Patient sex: M
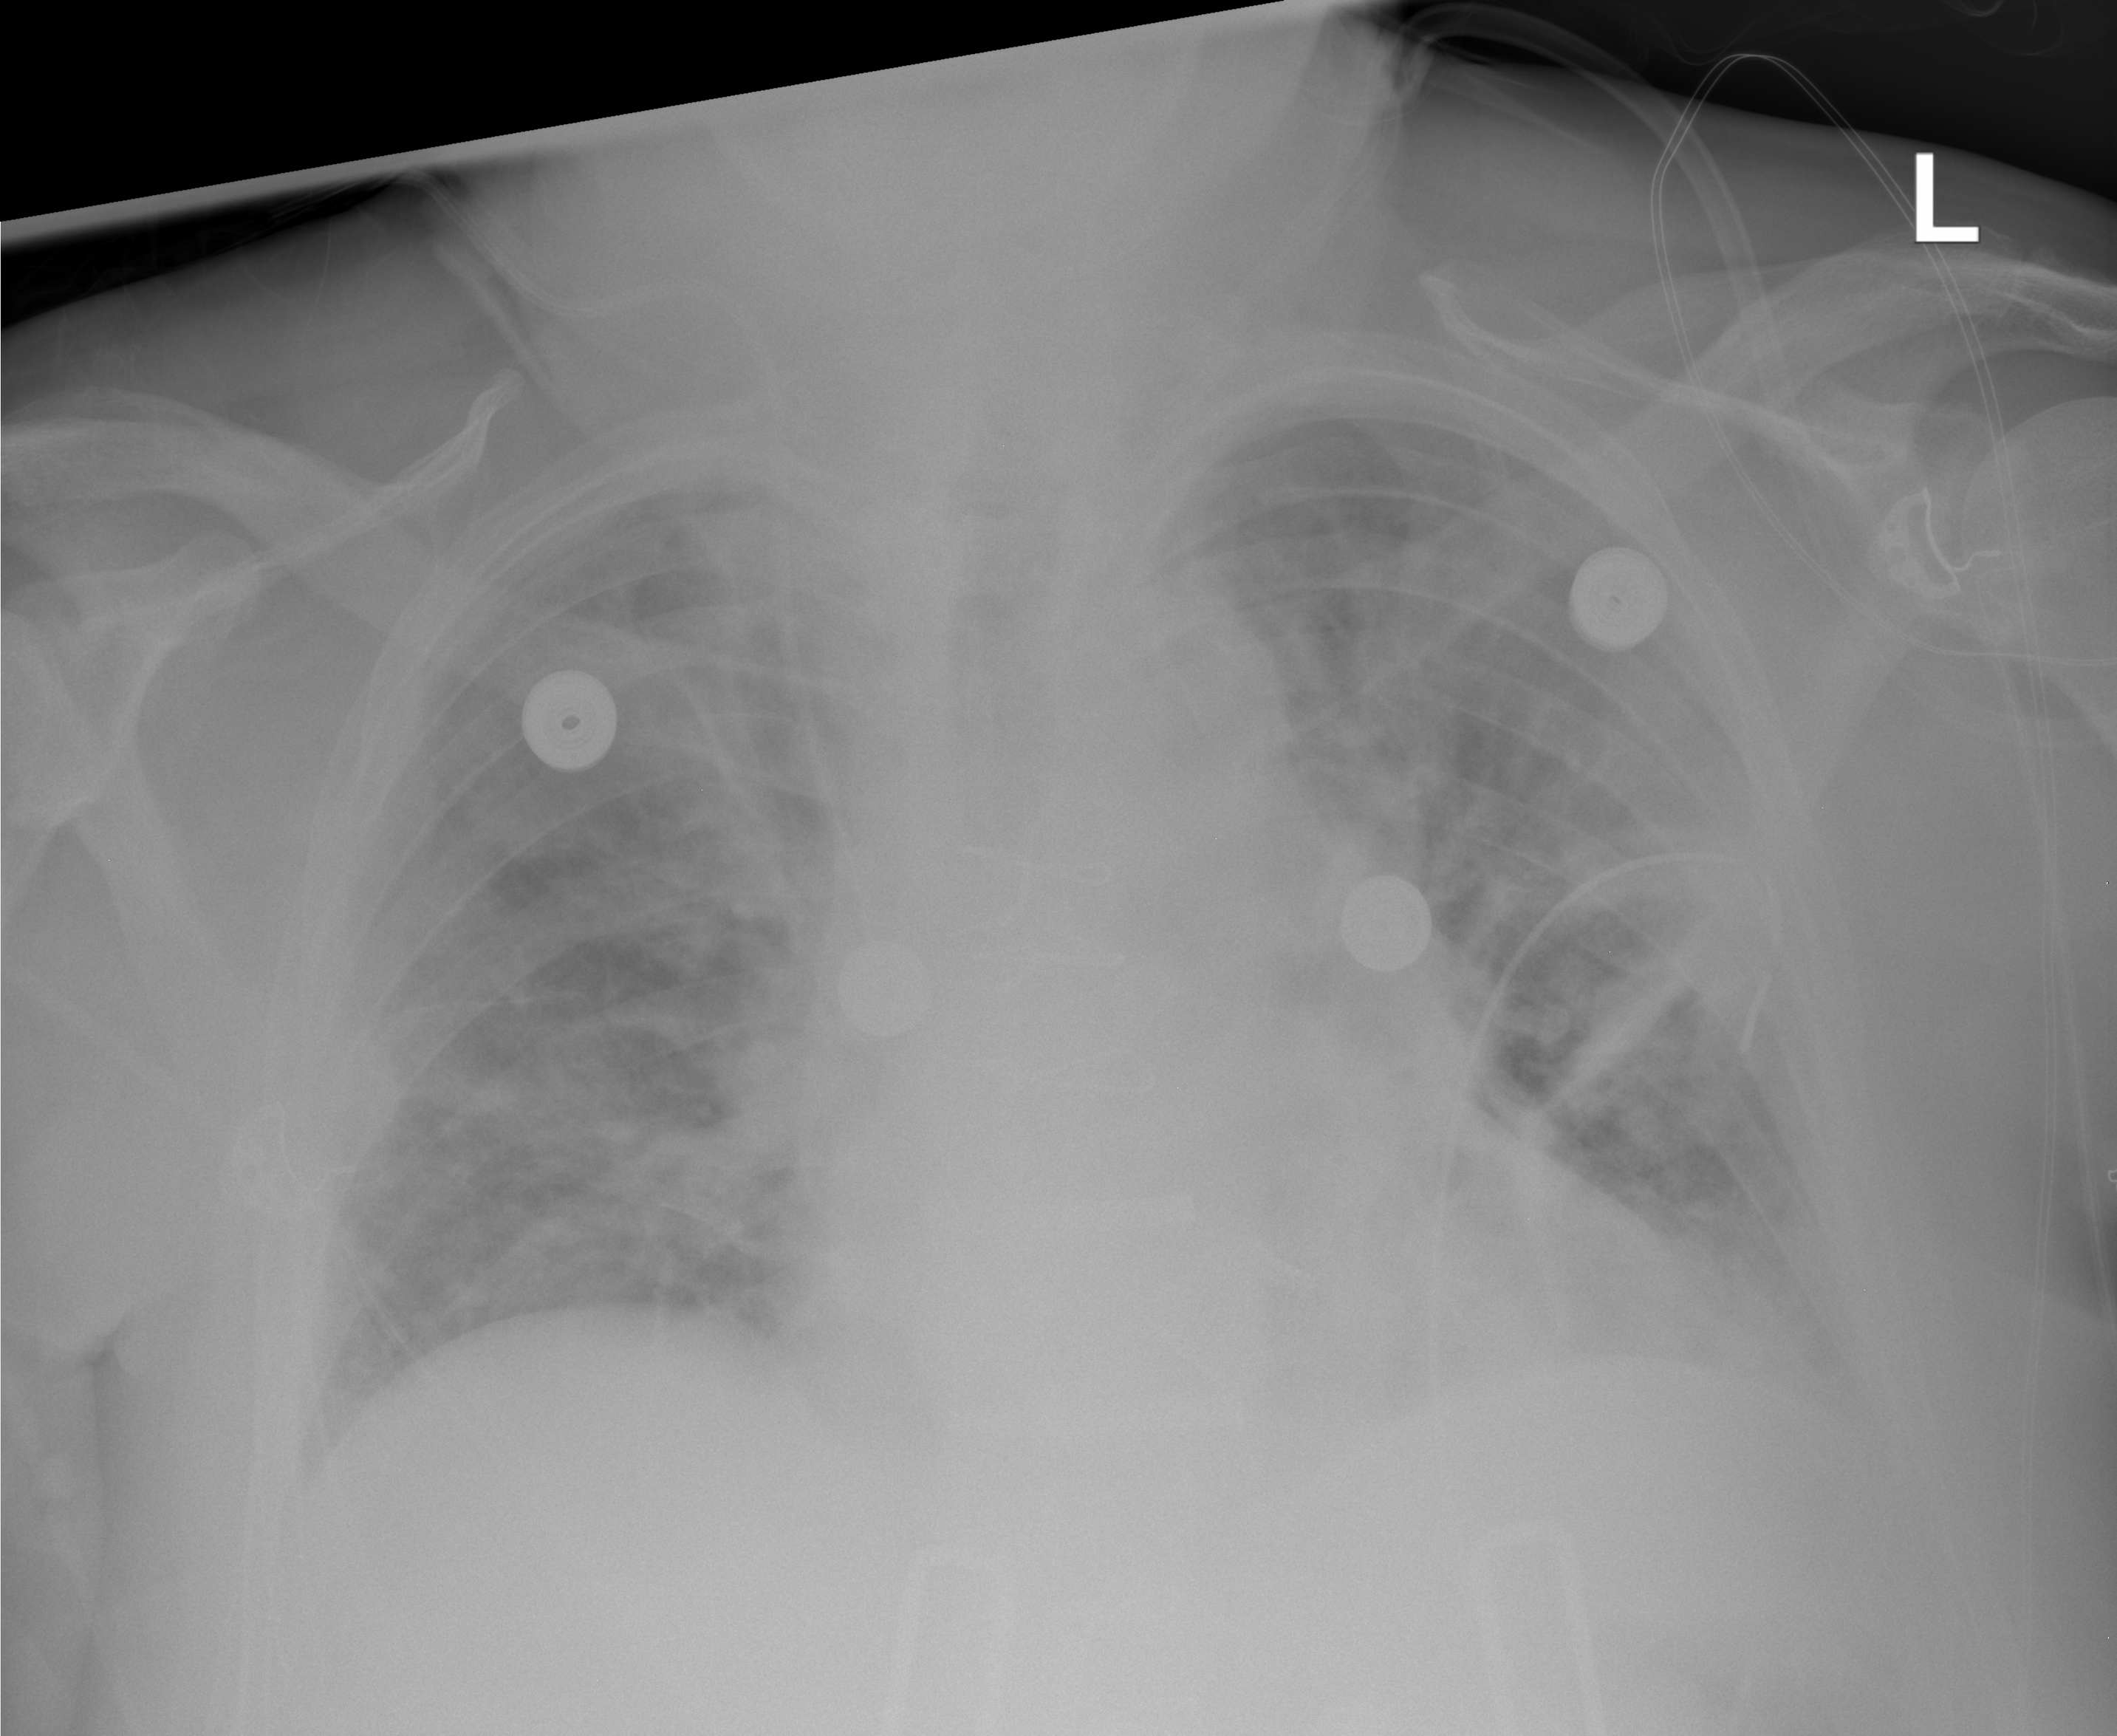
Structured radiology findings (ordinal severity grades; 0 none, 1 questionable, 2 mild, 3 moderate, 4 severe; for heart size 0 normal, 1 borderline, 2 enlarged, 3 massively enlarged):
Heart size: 1
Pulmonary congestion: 2
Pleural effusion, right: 0
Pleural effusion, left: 1
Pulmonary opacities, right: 2
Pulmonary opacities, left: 2
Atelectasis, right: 0
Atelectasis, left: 2